Aerial crown-view tile of a tropical tree (Barro Colorado Island, Panama), acquired 20240716:
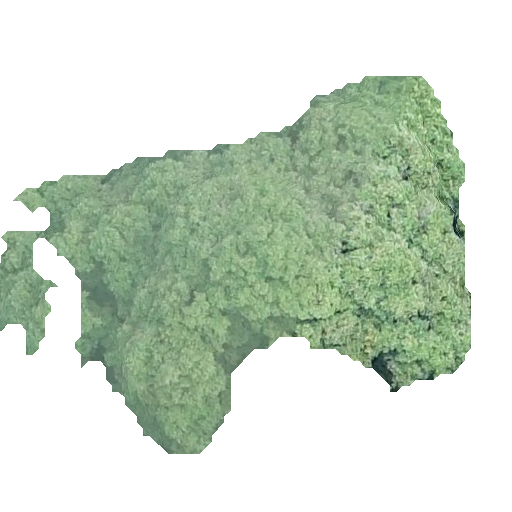
Species: Prioria copaifera
GBIF accepted scientific name: Prioria copaifera
Crown area: 167.747 m²